You are looking at the envelope spectrum of a bearing's vibration signal. The marked vertical lines are the theoretical fault frequencies for the outer race, inner race, rolling elements, and cage. Based on the visible evidence, which condition applies: normal, inner_race, outer_race, ball?
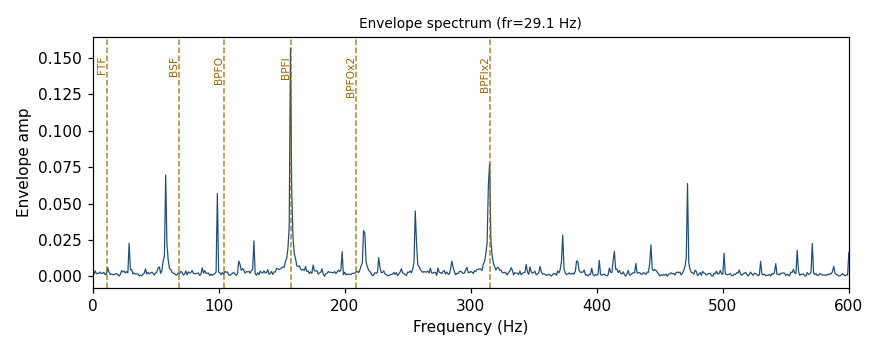
Answer: inner_race